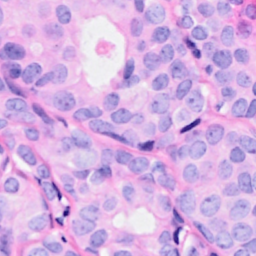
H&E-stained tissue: Breast